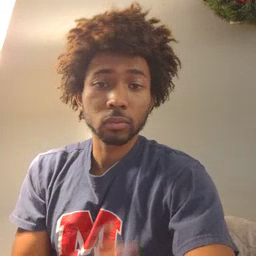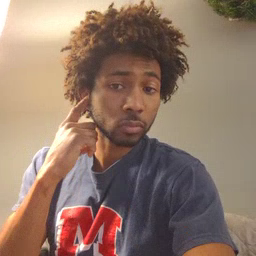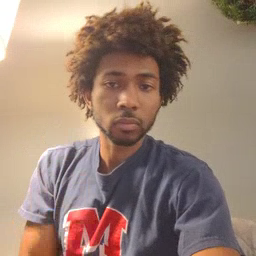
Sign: hear